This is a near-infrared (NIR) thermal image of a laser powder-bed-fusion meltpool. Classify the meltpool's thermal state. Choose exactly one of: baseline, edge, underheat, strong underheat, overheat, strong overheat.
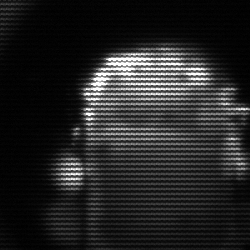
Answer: baseline